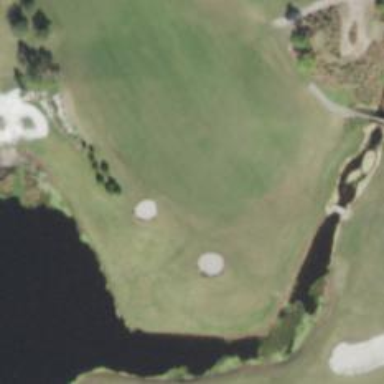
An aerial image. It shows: Golf hole.